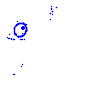
Particle: proton